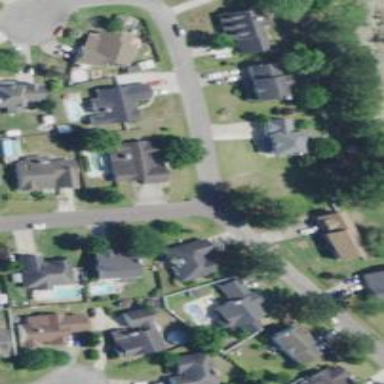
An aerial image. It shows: Residential road.